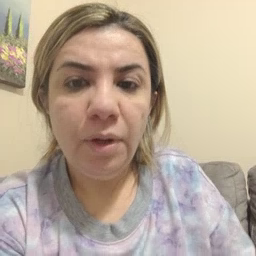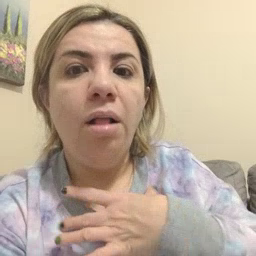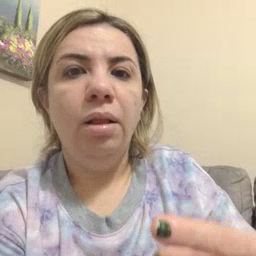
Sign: like